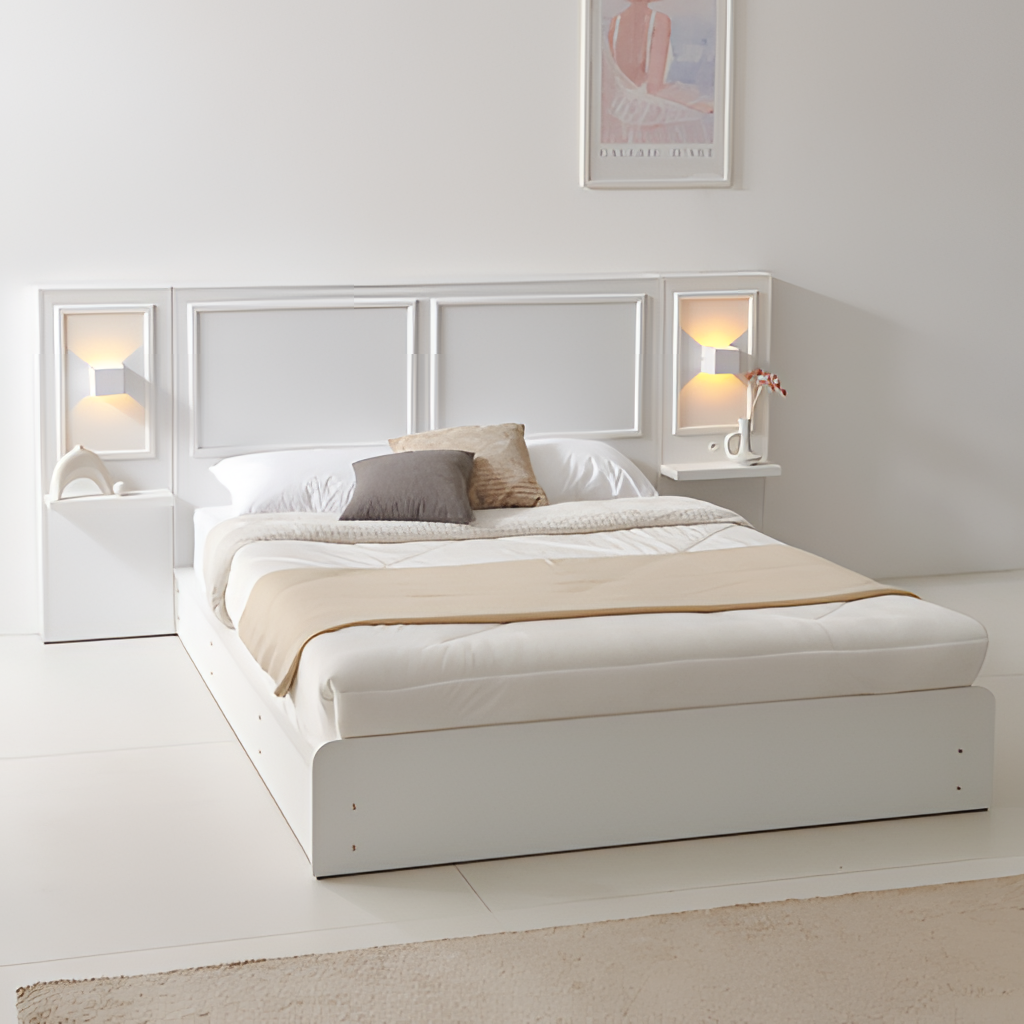
wood illuminated headboard bed, bedroom, paint wallpaper, with solid pattern, minimalist, beige tile flooring, with large square pattern